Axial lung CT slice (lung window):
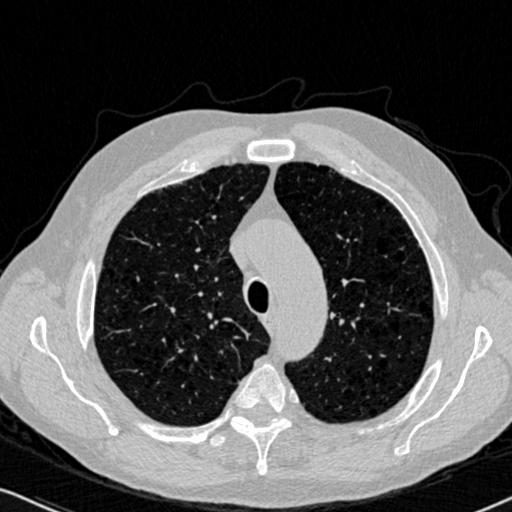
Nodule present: no